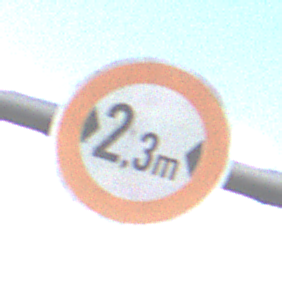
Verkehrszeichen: TatsaechlicheBreite2Komma3
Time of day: MorningAfternoon
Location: Outdoor (RoadRail)
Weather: PartlyCloudy
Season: NotSpecified
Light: Natural